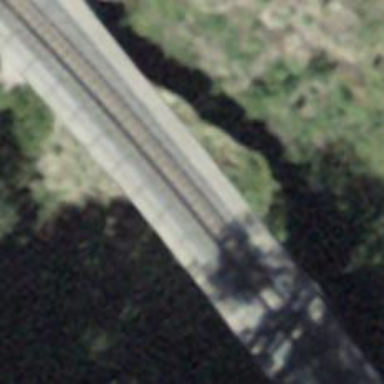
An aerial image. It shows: Narrow-gauge railway bridge with electrified contact lines over single track.